Question: I need to execute a specific function based on screen size and screen size changes
So lets say I have 3 functions
'''
function red() {
$('div').css('background','#B60C0C')
.text('Screen Size RED');
console.log('RED');
}
function orange() {
$('div').css('background','#EBAE10')
.text('Screen Size ORANGE');
console.log('ORANGE');
}
function green() {
$('div').css('background','#83ba2b')
.text('Screen Size GREEN');
console.log('GREEN');
}
'''
I need to execute function green() when the screen width size 500px or lower
And function orange() when the screen width size 501px to 850px
And function red() when the screen width size 851px or higher

I tried to use resize() but the problem is executing the function when resizing the browser for each pixel repeat executing the same function and this is a very bad way to perform
Ready to use code on jsfiddle <URL>
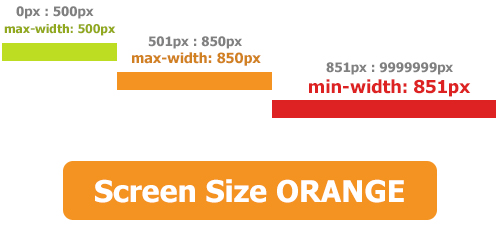
Answer: Meh; here's a solution.
You could cache the lastBoundry determined to invoke the functions .
'''
// define the boundries
var bounds = [
{min:0,max:500,func:red},
{min:501,max:850,func:orange},
{min:851,func:green}
];
// define a resize function. use a closure for the lastBoundry determined.
var resizeFn = function(){
var lastBoundry; // cache the last boundry used
return function(){
var width = window.innerWidth; // get the window's inner width
var boundry, min, max;
for(var i=0; i<bounds.length; i++){
boundry = bounds[i];
min = boundry.min || Number.MIN_VALUE;
max = boundry.max || Number.MAX_VALUE;
if(width > min && width < max
&& lastBoundry !== boundry){
lastBoundry = boundry;
return boundry.func.call(boundry);
}
}
}
};
$(window).resize(resizeFn()); // bind the resize event handler
$(document).ready(function(){
$(window).trigger('resize'); // on load, init the lastBoundry
});
'''
Fiddle: <URL>